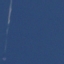
Land use / land cover: SeaLake